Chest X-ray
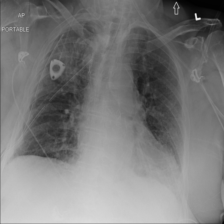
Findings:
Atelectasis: negative
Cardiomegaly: negative
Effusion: negative
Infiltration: negative
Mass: negative
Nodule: negative
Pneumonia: negative
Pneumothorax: positive
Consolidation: negative
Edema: negative
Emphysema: negative
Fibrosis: negative
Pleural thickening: negative
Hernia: negative